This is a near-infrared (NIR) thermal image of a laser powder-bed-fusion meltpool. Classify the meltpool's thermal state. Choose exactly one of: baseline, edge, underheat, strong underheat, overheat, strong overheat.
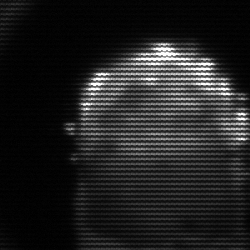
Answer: baseline